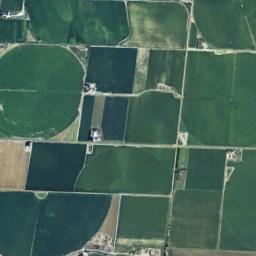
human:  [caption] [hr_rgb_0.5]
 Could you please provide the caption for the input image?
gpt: Several green circular or fan-shaped farmlands are next to some other shapes of farmlands .

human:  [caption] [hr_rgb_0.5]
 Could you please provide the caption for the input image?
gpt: There are some green circle farmland and square farmland .

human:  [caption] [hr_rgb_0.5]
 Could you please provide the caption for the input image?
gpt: The circular farmland is divided into different areas .

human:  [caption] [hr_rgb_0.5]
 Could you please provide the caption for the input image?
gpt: A few circular, Semi-circle circular green fields .

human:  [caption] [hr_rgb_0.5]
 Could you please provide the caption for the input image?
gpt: There are circular farmlands and rectangle farmlands arranged neatly .